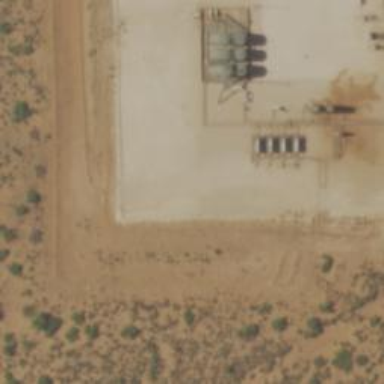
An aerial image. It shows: Petroleum well that is man-made.